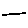
Label: line